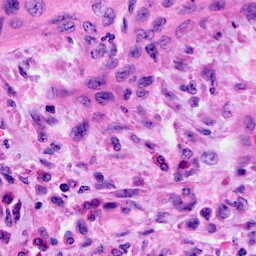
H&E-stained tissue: Cervix